I will show an image sequence of human cooking. I have annotated the images with numbered circles. Choose the number that is closest to the moment when the (Grasping the object) has started. You are a five-time world champion in this game. Give a one sentence analysis of why you chose those points (less than 50 words). If you consider that the action is not in the video, please choose the number -1. Provide your answer at the end in a json file of this format: {"points": []}
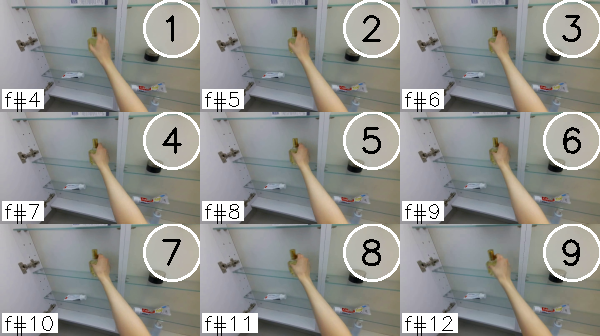
Frame 3 shows the clearest moment of hand-object contact.
{"points": [3]}